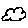
Label: cloud